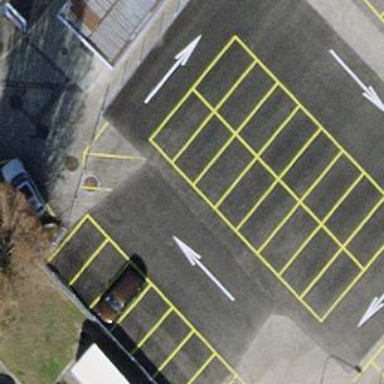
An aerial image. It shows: Parking area with surface.